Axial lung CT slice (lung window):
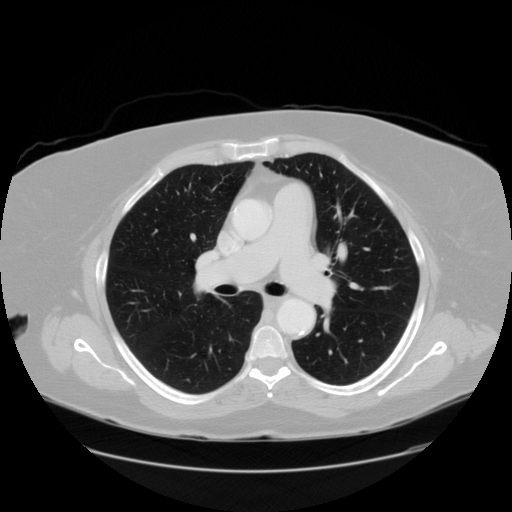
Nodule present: no